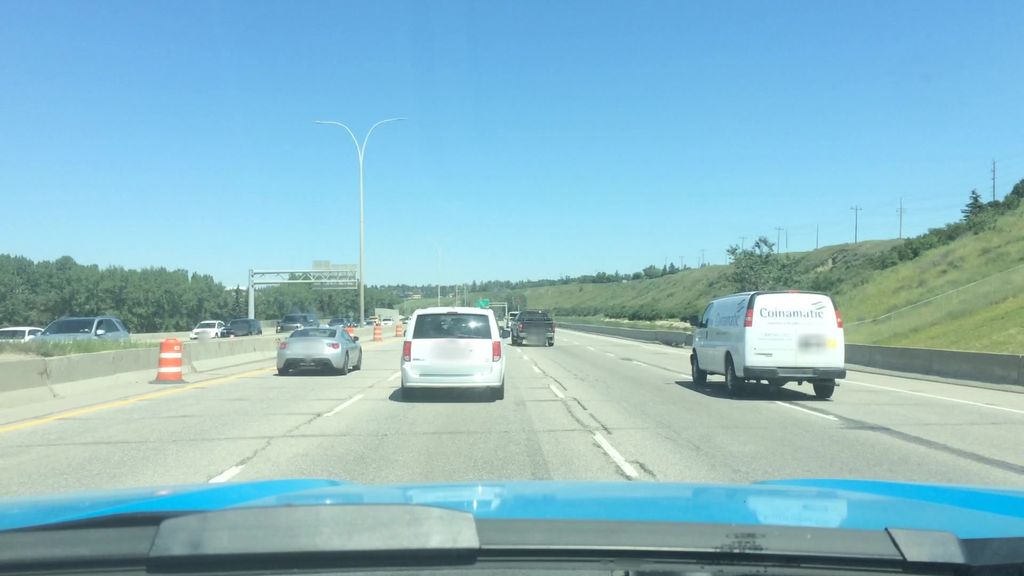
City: calgary